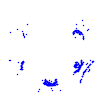
Particle: kaon